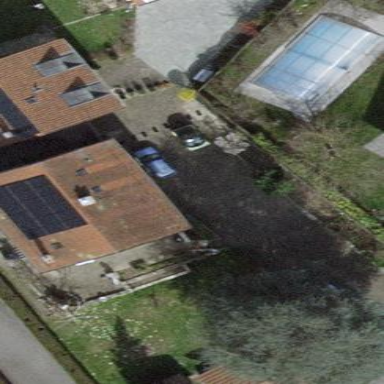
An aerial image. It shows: Garden surrounded by fence.